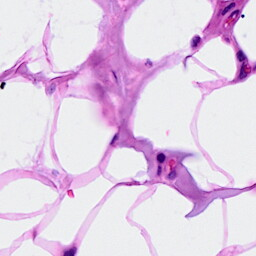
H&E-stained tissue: Breast